Question: I have an 'input' value that has the id 'word' and a jQuery function like this:
'''
$(function() {
var availableTags = ["register", "malloc", "device", "apre", "fallo"];
$("#word").autocomplete({
source: availableTags
});
});
'''
When I type the text in my input, the jQuery function is called, and it shows me the results. Here you can see an example:

I typed "al" and it shows all the words (in the array) containing these letters. It's fine here, but my problem is the following. I want the result to be displayed in the 'textarea', and not as a list.
It means that 'malloc' and 'fallo' must be inside the textarea.
Do you have any suggestion? You can find the fiddle with the full code <URL>.
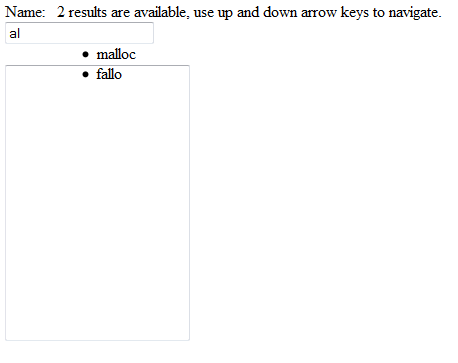
Answer: <URL> is a fiddle that will hide the autocomplete menu items and update the textarea with the returned items. Notice that the menu is still there, just hidden, so as not to break the autocomplete widget. The idea is to use the response method of the widget to load the textarea with the appropriate values. Note that this will hide all autocomplete menus on the page and will not clear out the textbox when the user clears out all of the tet in the input, but it should give you a start.
CSS to hide the autocomplete menu items:
'''
.ui-autocomplete li { display: none; }
'''
Additional code to grab the responses for the textarea:
'''
$( "#word" ).autocomplete({
source: availableTags,
response: function( event, ui ) {
$("#testo").val(ui.content.map(function(d) {
return d.label;
}).join("
"));
}
});
'''